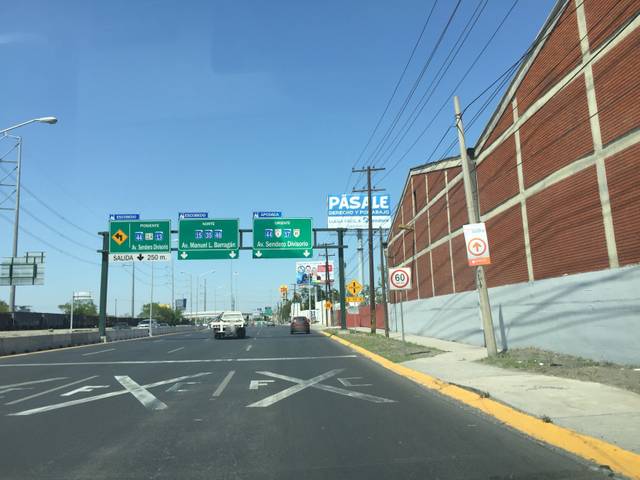
Region: Mexico
Coordinates: 25.761, -100.306